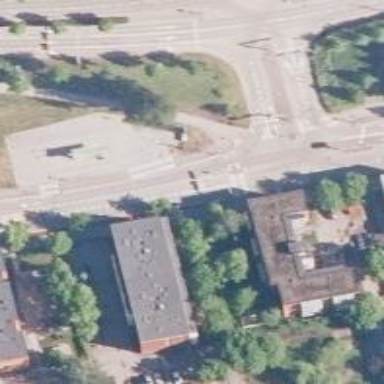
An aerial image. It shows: Asphalt cycleway.